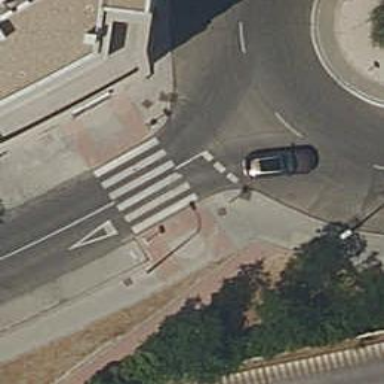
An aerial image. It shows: Marked crossing on the road.